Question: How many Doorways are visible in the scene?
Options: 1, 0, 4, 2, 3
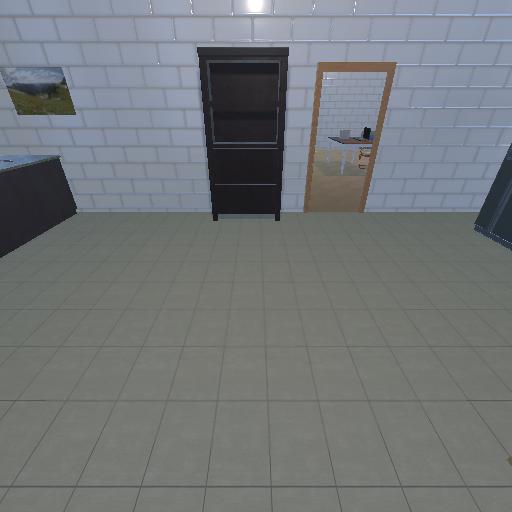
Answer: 1